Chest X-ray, PA view. Patient: 24 years old, sex M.
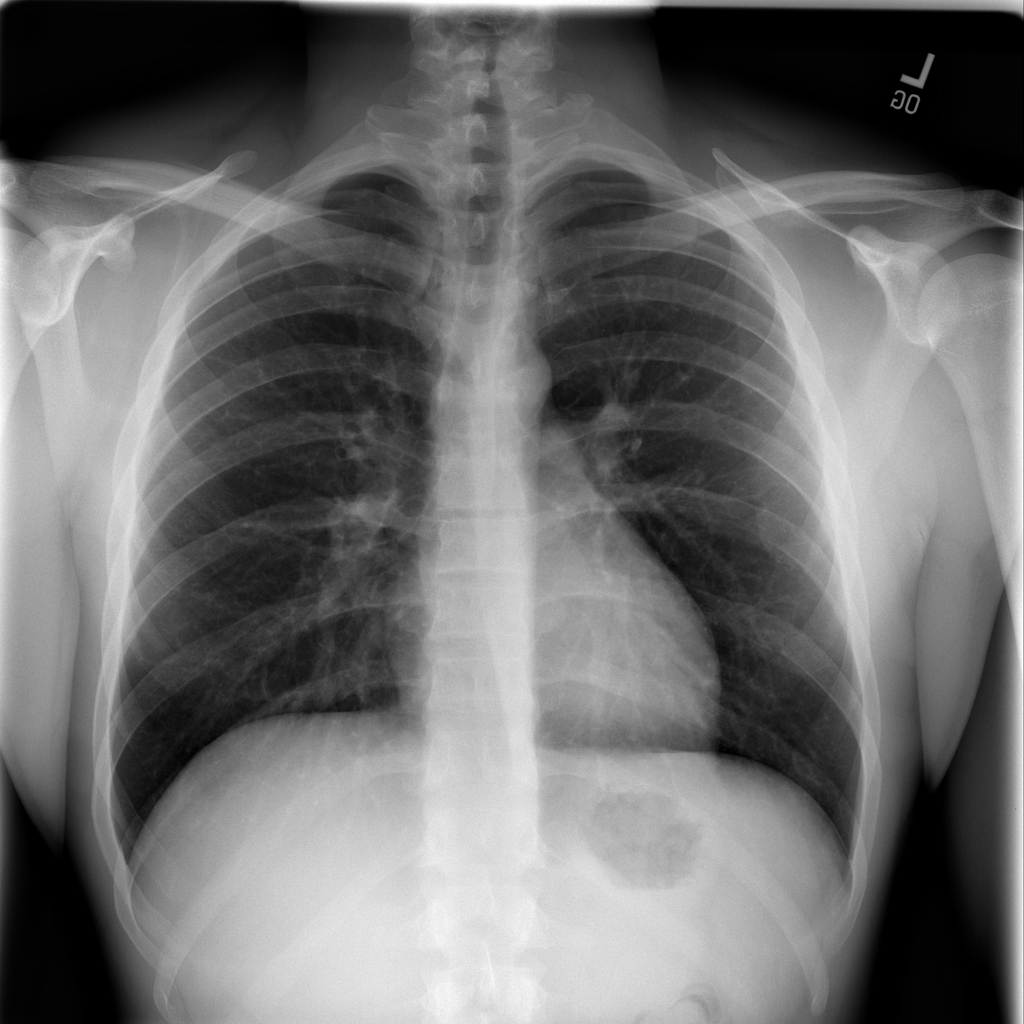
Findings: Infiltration